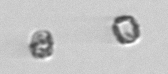
Label: Thalassiosira_sp_aff_mala